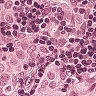
Metastatic tissue present: yes